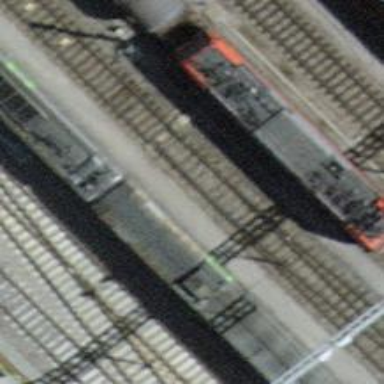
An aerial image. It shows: Railway switch.